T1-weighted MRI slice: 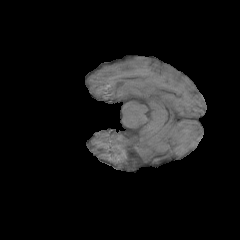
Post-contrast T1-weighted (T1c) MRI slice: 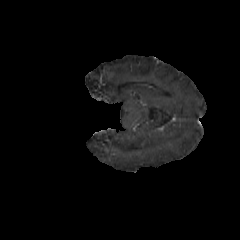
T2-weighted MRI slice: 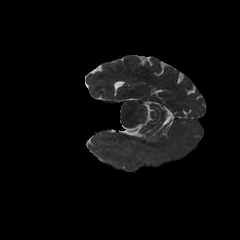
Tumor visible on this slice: no